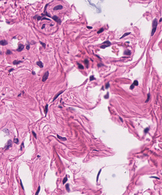
Tumor epithelial tissue: no
Tumor-associated stroma tissue: yes
Normal tissue: no